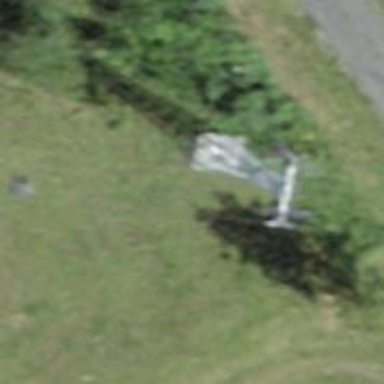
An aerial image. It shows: Pylon used for aerialway.